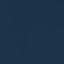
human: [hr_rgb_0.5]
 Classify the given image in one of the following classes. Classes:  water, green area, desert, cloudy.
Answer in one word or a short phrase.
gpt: water